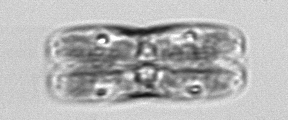
Label: pennate_morphotype1